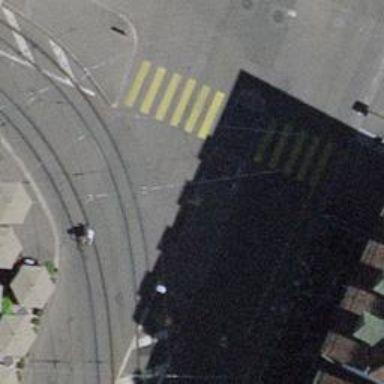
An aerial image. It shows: Tram level crossing on railway.